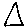
Label: triangle